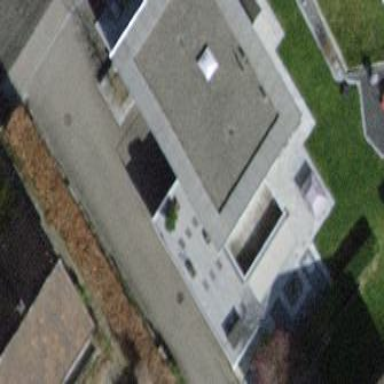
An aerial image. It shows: Detached building.